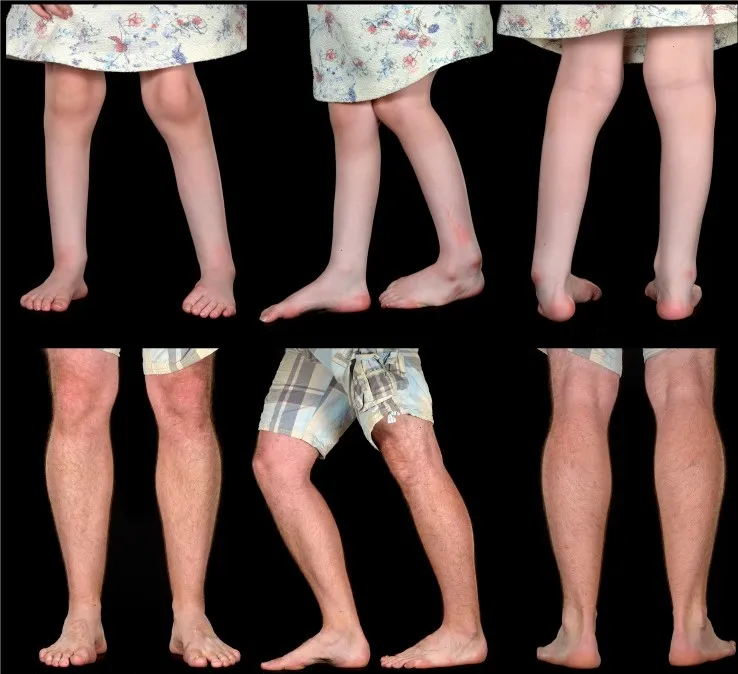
Clinical photographs showing muscle atrophy and foot deformities in the proband aged 5 years, and classical pes cavus with normal muscle bulk in her father aged 30 years.
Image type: medical_photograph (skin_photograph)